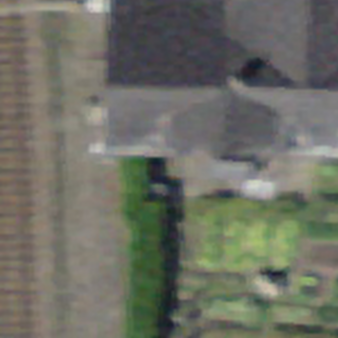
Label: other